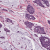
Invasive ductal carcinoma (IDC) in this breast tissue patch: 1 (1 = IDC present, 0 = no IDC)